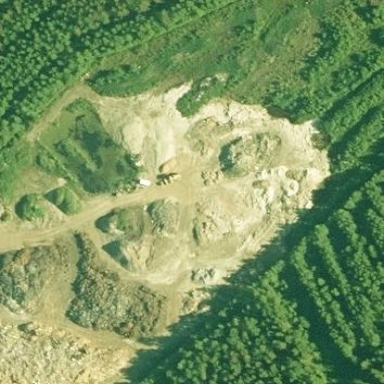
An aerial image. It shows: Quarry area.